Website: bh-photo
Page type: account-dashboard
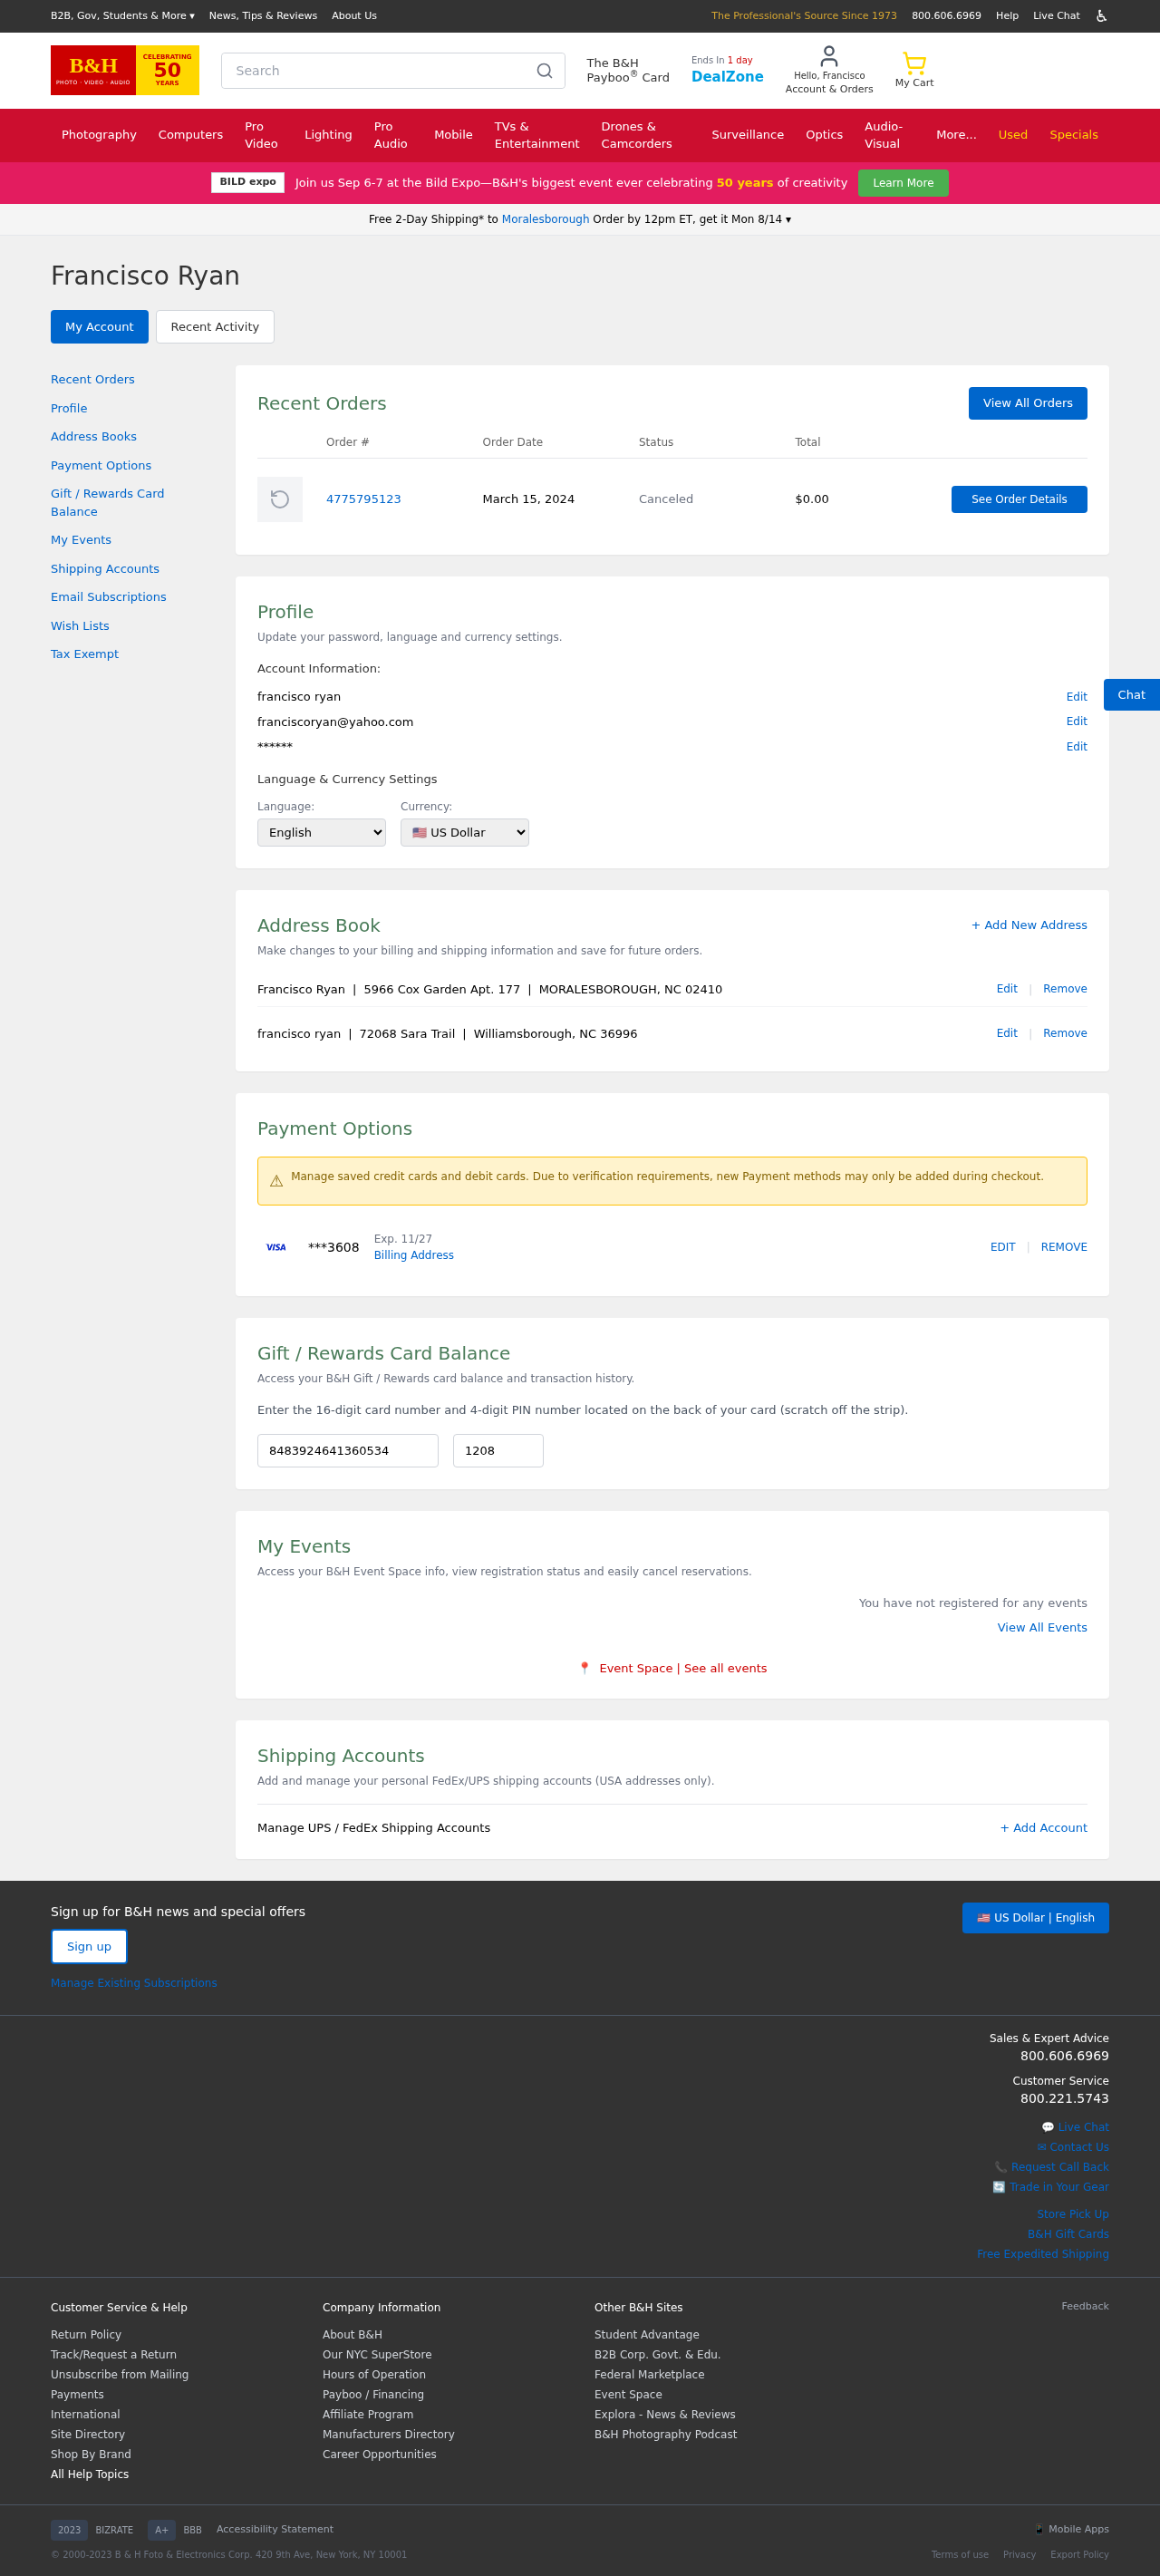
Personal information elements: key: PII_CARD_EXPIRY
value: Exp. 11/27
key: PII_CARD_LAST4
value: ***3608
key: PII_CITY
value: Moralesborough
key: PII_EMAIL
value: franciscoryan@yahoo.com
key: PII_FIRSTNAME
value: Francisco
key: PII_FULLNAME
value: Francisco Ryan
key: PII_LOCATION1_CITY_STATE_ZIP
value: Williamsborough, NC 36996
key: PII_LOCATION1_STREET
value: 72068 Sara Trail
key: PII_STREET
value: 5966 Cox Garden Apt. 177
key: PII_FULLNAME2
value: francisco ryan
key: PII_FULLNAME3
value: Francisco Ryan
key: PII_CITY_STATE_ZIP
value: MORALESBOROUGH, NC 02410
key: PII_FULLNAME4
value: francisco ryan
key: PII_GIFT_CODE
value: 8483924641360534
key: PII_GIFT_PIN
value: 1208
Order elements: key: ORDER_ID
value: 4775795123
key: ORDER_DATE
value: March 15, 2024
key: ORDER_TOTAL
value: $0.00
Search elements: key: HEADER_SEARCH
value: Search